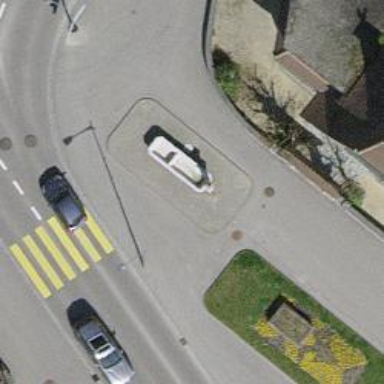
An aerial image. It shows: Beautiful fountain.